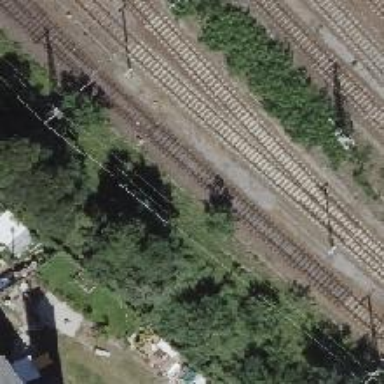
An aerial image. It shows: Railway switch.